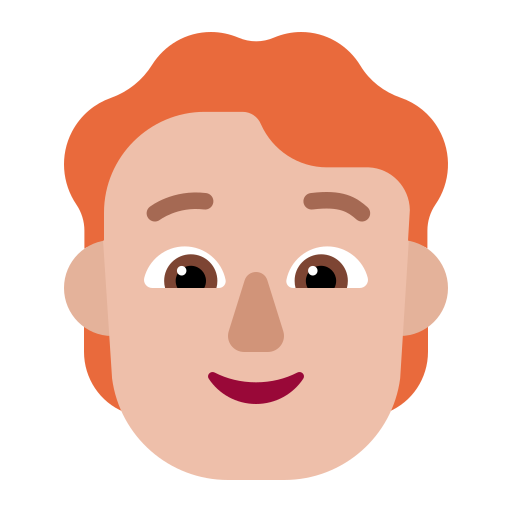
person red hair flat  light